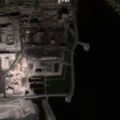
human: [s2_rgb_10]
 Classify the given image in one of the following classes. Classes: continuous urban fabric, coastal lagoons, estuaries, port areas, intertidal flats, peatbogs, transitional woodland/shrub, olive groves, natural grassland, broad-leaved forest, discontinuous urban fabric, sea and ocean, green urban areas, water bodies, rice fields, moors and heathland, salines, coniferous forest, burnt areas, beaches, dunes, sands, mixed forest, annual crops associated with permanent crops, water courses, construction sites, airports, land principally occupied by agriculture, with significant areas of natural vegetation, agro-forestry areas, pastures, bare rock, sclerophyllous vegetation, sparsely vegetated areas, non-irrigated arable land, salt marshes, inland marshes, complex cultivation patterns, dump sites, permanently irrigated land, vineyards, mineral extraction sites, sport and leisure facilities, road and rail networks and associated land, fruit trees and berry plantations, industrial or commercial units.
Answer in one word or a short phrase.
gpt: industrial or commercial units, mixed forest, sea and ocean